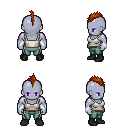
a pixel art fantasy rpg character, male body template, dark elf, purple skin, white pirate shirt, teal pants, brunette mohawk hairstyle, white cloth bracers, black shoes, four views (front, back, left, right), 2x2 character sprite sheet, small pixel art, hard edges, no anti-aliasing